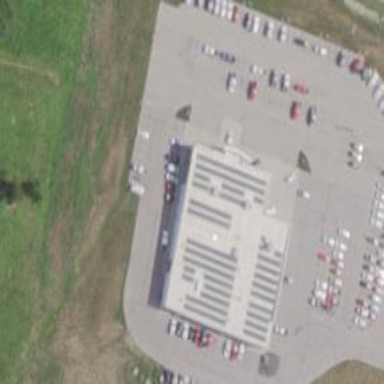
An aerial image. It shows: Car shop building.